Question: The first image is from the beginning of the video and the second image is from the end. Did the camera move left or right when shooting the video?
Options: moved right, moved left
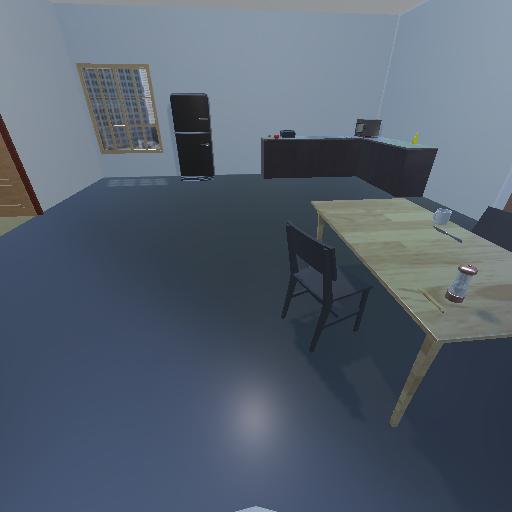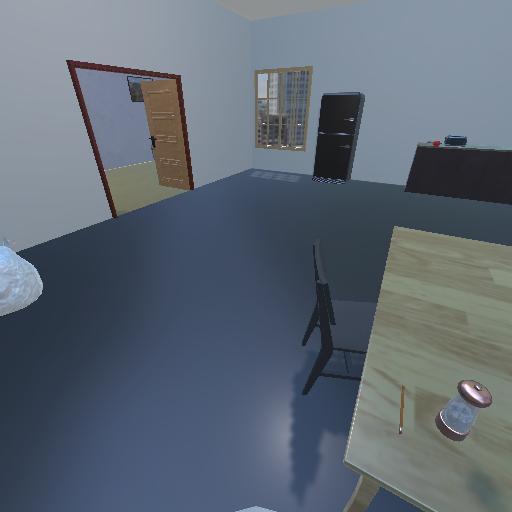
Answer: moved right